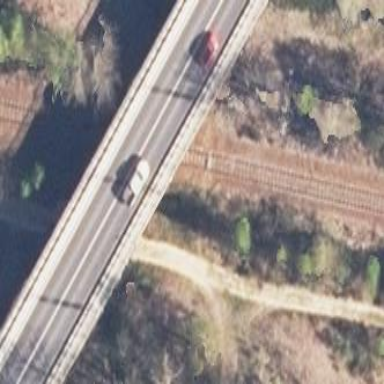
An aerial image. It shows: Man-made bridge.